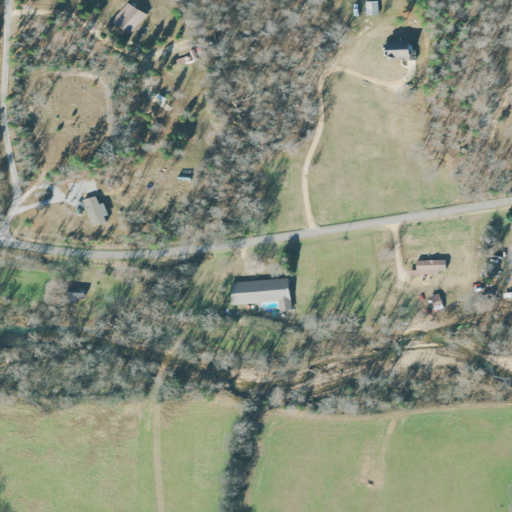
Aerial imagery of valley in Tennessee named Roberts Hollow containing pasture, woody wetlands, deciduous forest, open development, shrub, grassland, mixed forest, and low intensity development